Question:
the code I have and the error in the image
'''
import React from 'react';
const Main = () => {
const joiningCriteria = [
'People between the ages of 18 and 35 years.',
'A demonstrated passion for coding and technology.',
'The time and capacity to commit to a full coding bootcamp. Classes are three times per week in person at one of our learning hubs.',
'An intermediate level of English comprehension.',
'The aptitude to succeed in the selection process.',
];
return (
<section class="bootcamp">
<ol>
{joiningCriteria.map(() => (
<li>{e}</li> /*the error is here it say the (e) is not defined*/
))}
</ol>
</section>
);
};
export default Main;
'''
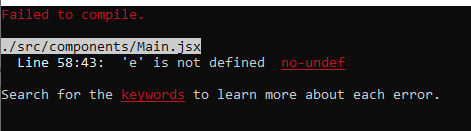
Answer: For a map to work you have to pass a variable which allows to select each element. Try this
'''
const joiningCriteria = [
'People between the ages of 18 and 35 years.',
'A demonstrated passion for coding and technology.',
'The time and capacity to commit to a full coding bootcamp. Classes are three times per week in person at one of our learning hubs.',
'An intermediate level of English comprehension.',
'The aptitude to succeed in the selection process.',
];
return (
<ol>
{joiningCriteria.map((e,index)=> {return <li key={index}>{e}</li>} /*the error is here it say the (e) is not defined*/
)}
</ol>
</section>
); };
'''